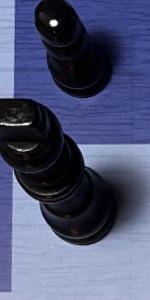
Label: King_Black